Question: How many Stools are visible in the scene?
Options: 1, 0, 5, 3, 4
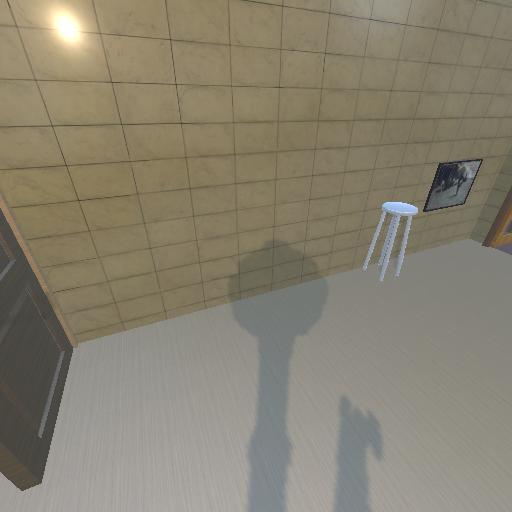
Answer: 1